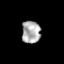
Tissue: prostate
Cell type: T cells
Senescence score: 0.3509
Nuclear area (px): 414
Mean DAPI intensity: 170.582